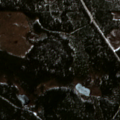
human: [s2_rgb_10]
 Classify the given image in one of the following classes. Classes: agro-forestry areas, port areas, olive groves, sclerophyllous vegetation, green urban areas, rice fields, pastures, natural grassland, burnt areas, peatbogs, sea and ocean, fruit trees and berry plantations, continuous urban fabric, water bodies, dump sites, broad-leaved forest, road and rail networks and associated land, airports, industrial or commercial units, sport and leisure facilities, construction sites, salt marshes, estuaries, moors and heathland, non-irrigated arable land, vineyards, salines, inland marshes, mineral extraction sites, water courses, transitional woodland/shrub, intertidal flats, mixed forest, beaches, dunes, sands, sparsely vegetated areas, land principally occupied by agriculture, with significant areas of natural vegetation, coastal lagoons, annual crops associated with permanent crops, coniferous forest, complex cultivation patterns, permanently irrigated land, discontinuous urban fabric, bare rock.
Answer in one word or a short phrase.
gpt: coniferous forest, transitional woodland/shrub